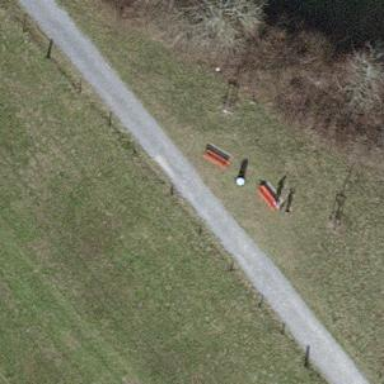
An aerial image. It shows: Bench.